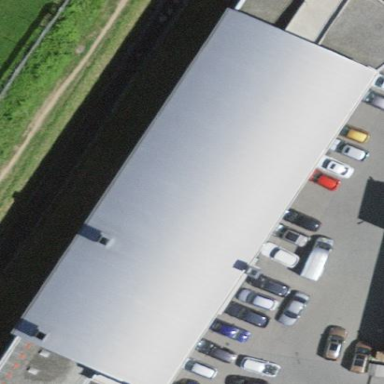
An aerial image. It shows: Industrial building.